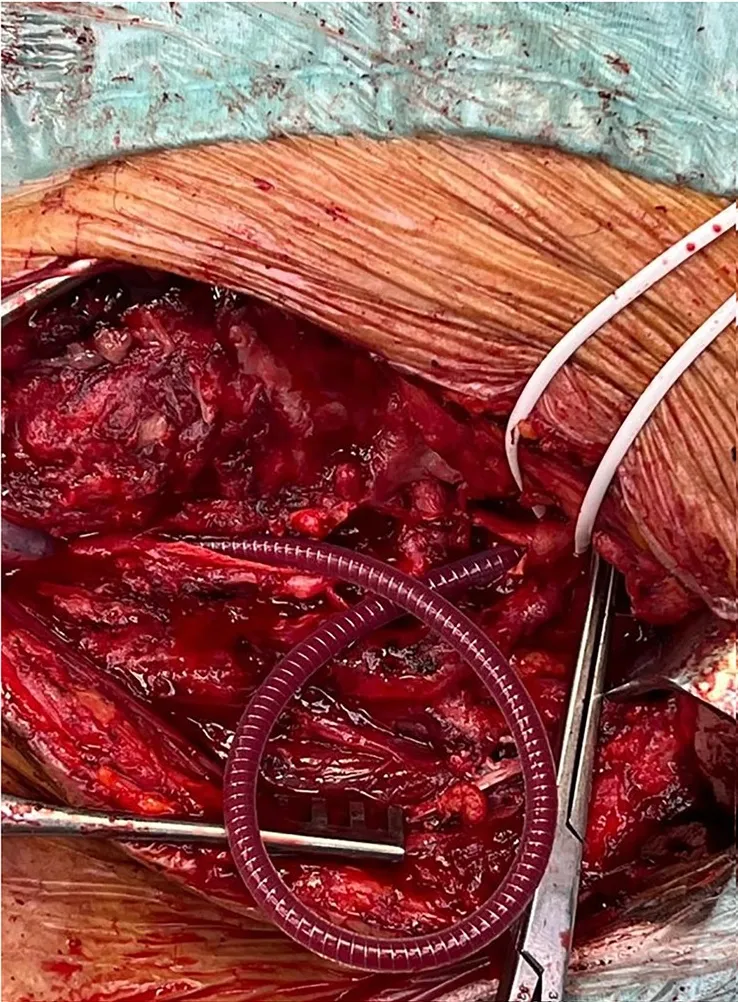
(C) Intraoperative image showing the Sundt shunt for cerebral perfusion.
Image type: medical_photograph (other_medical_photograph)